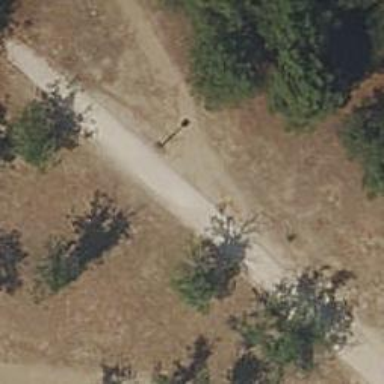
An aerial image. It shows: Unpaved footway.